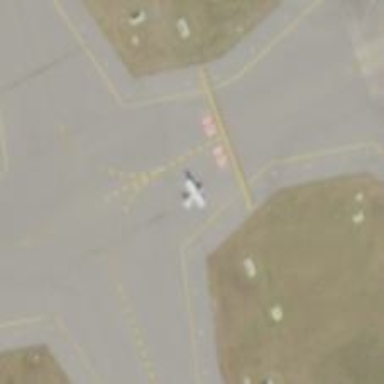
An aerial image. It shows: View of taxiway at the airport.